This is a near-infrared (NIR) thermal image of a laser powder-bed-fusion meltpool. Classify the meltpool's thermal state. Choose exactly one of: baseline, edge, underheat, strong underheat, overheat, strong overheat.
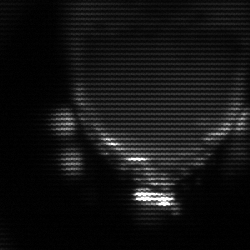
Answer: baseline